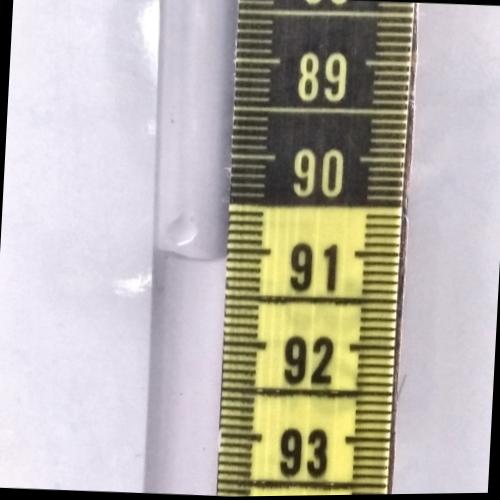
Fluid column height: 91.1 cm